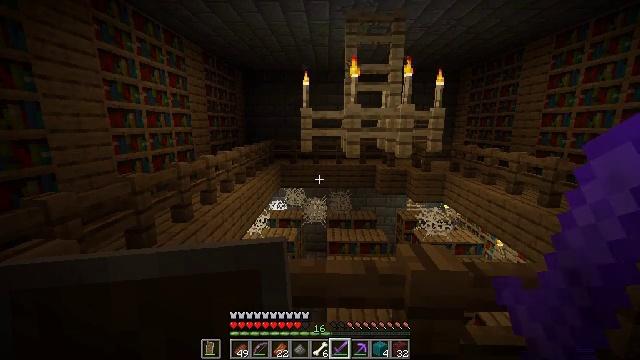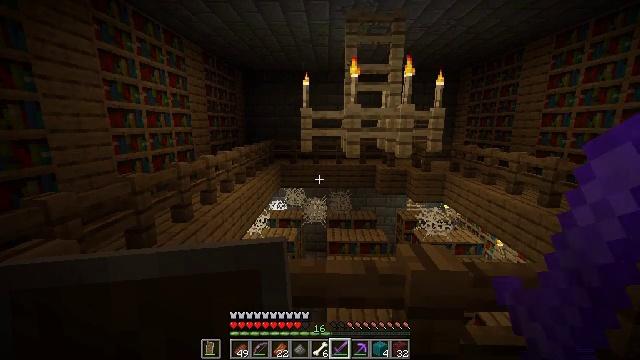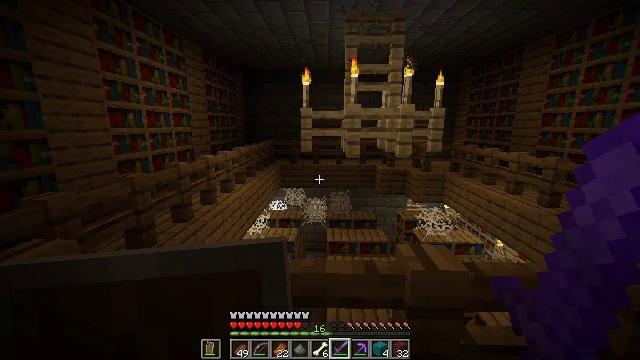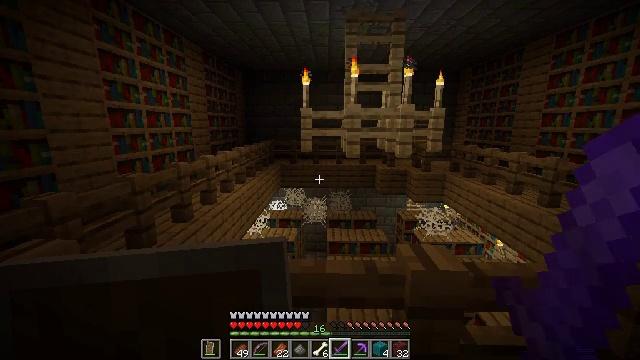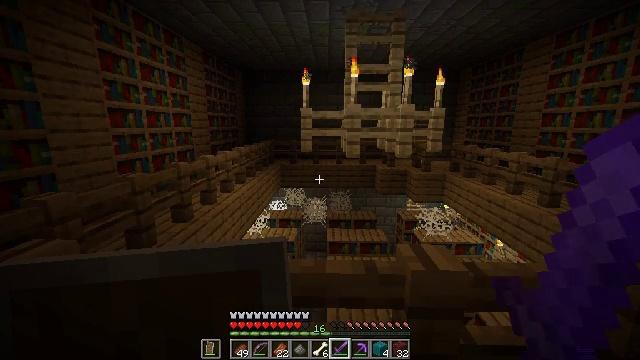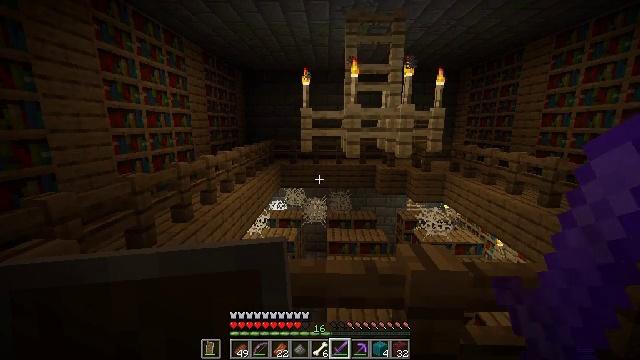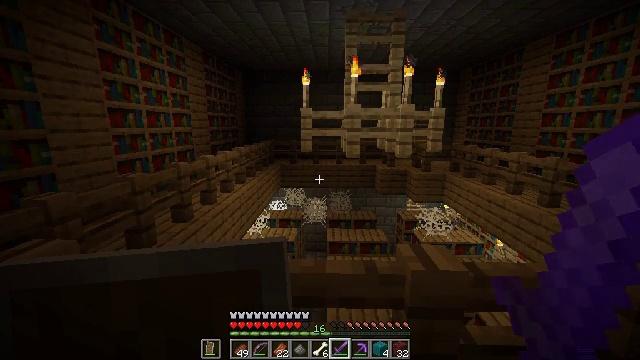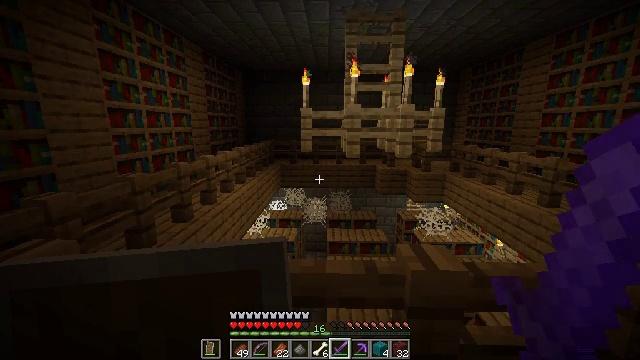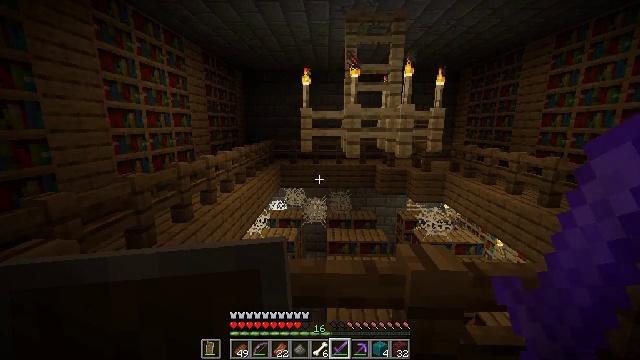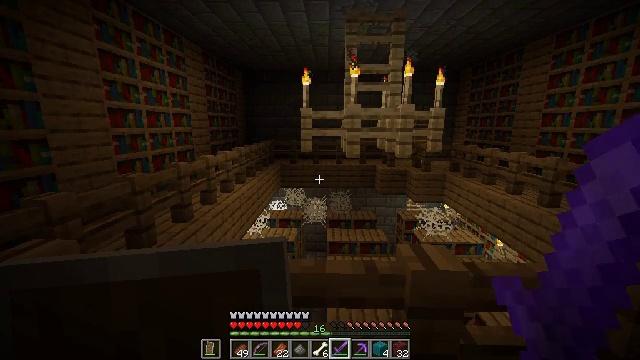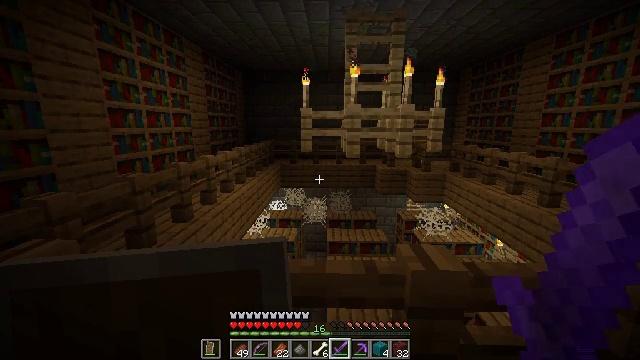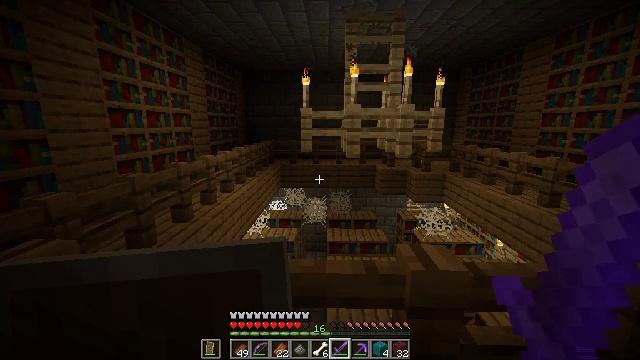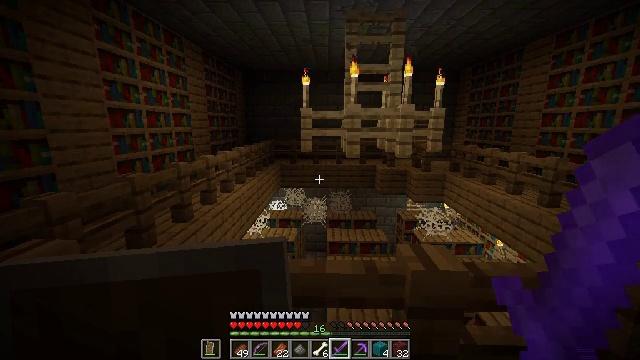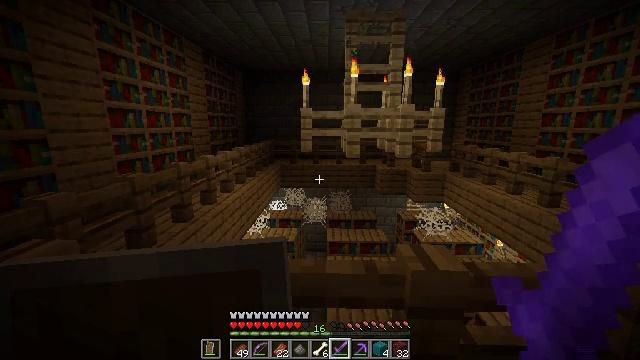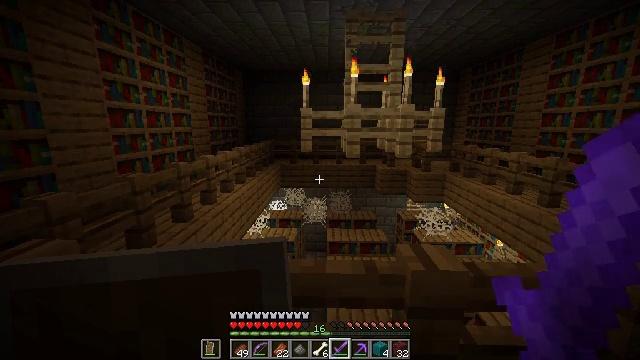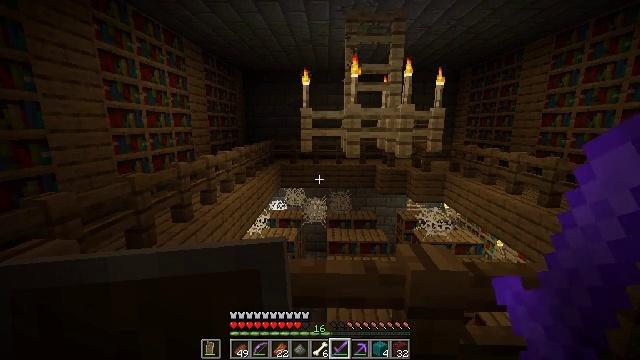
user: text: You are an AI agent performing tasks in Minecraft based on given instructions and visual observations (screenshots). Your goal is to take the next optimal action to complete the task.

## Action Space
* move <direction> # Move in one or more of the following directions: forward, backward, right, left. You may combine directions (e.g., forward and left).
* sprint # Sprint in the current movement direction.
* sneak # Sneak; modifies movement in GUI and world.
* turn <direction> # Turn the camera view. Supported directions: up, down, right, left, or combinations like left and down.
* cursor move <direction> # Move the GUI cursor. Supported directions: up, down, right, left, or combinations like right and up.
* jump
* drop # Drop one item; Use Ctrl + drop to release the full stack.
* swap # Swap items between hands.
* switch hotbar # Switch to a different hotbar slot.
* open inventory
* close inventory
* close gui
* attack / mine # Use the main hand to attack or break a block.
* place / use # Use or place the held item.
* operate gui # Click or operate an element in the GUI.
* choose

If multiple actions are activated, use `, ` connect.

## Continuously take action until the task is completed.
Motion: motion action
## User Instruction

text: Remove the cobweb to avoid getting stuck.
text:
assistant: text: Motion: no_op
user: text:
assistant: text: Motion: no_op
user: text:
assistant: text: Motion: no_op
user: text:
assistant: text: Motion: no_op
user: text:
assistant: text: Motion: no_op
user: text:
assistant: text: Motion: no_op
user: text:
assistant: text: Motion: no_op
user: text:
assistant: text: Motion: no_op
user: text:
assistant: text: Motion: no_op
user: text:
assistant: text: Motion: no_op
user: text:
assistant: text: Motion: no_op
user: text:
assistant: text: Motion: no_op
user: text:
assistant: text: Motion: no_op
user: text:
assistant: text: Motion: no_op
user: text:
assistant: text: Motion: no_op
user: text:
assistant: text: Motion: no_op
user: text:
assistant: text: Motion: no_op
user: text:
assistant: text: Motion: no_op
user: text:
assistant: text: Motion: no_op
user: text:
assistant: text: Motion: no_op
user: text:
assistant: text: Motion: no_op
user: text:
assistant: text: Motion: no_op
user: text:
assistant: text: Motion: no_op
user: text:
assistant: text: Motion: no_op
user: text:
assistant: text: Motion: no_op
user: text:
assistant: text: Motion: no_op
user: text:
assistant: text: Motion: no_op
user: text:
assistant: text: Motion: no_op
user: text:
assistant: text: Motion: no_op
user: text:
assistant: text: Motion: no_op